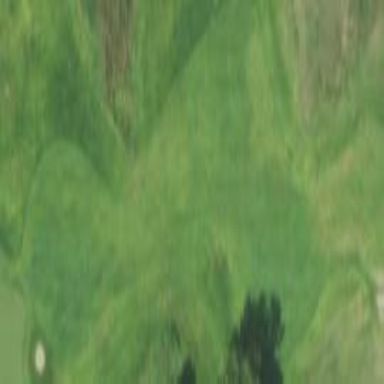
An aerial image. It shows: Grassy area designated as golf fairway.